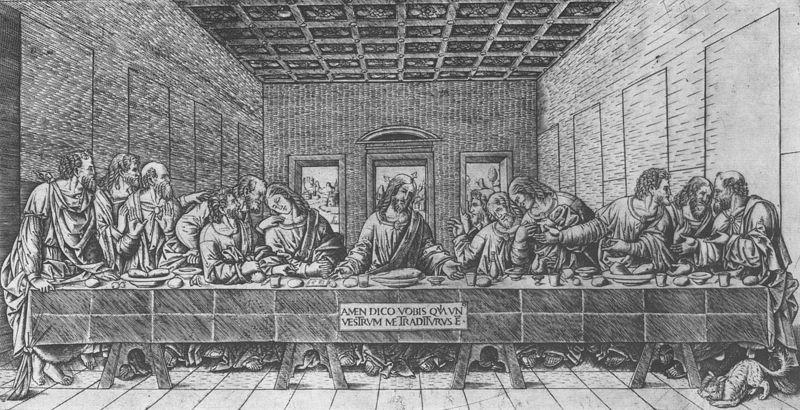
Titel: Das letzte Abendmahl nach Leonardo
Institution: Berlin, Kupferstichkabinett
Schlagwörter: fenster, raum, schwarz, tisch, unterhalten, hund, gespräch, johannes, teller, tischdecke, kirche, decke, perspektive, essen, wein, inschrift, brot, becher, katze, christus, jesus, christlich, kassettendecke, abendmahl, jünger, petrus, frage, kasettendecke, leonardo da vinci, apostel, judas, matthäus, kunstwerk, andreas, simon, 12, simon petrus, bin ichs, frauge